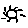
Label: sun